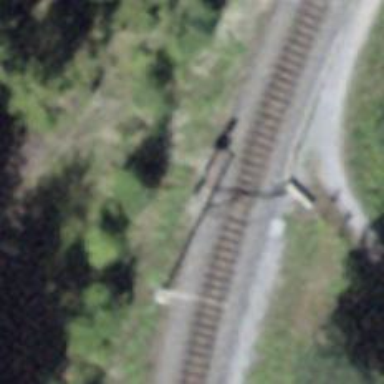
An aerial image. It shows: Railway signal.